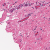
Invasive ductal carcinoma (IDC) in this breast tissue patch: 0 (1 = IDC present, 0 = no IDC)